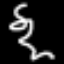
Label: squiggle